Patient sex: M
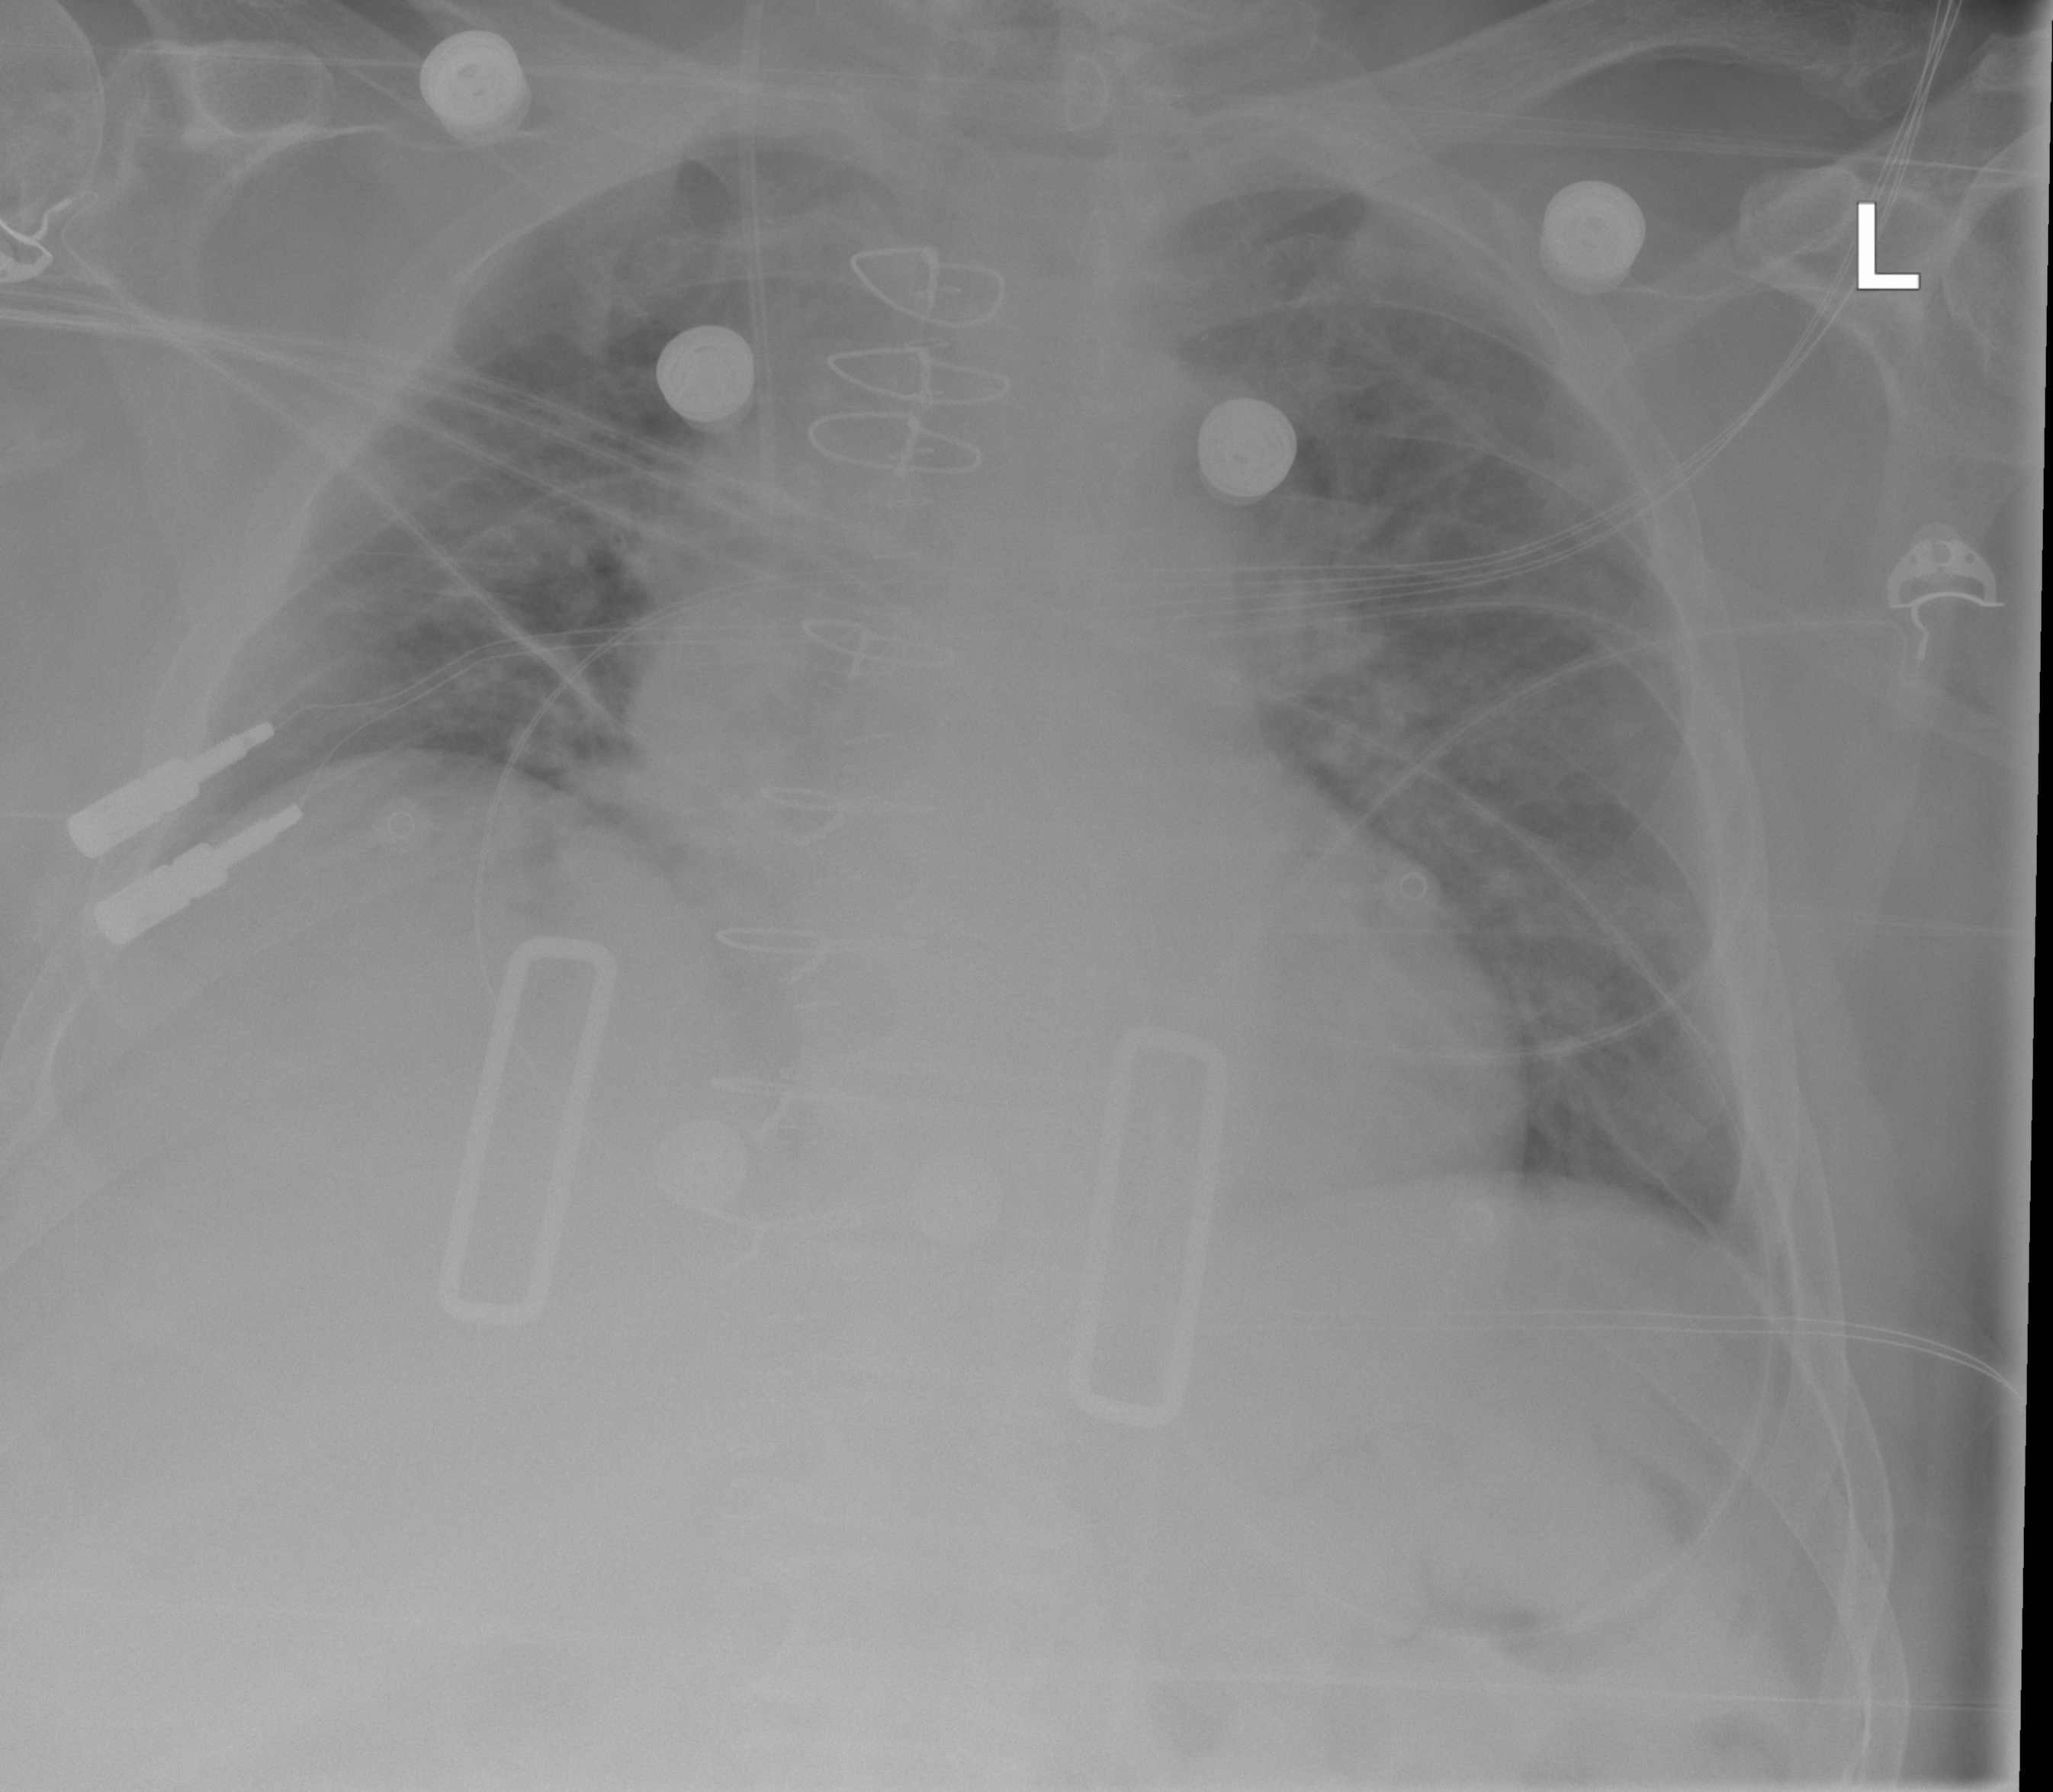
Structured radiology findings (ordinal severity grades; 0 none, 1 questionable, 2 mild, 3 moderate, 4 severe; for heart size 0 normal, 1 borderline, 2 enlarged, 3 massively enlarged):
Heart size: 2
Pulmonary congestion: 2
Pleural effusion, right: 0
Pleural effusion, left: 0
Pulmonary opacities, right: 0
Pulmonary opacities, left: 0
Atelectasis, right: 0
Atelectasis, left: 0